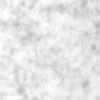
Label: no_change